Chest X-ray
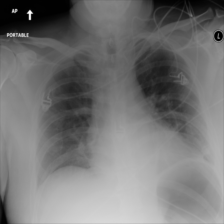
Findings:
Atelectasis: negative
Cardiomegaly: negative
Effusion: negative
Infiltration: negative
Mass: negative
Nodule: negative
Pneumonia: negative
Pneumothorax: negative
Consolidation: negative
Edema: negative
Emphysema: negative
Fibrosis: negative
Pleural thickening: negative
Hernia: negative